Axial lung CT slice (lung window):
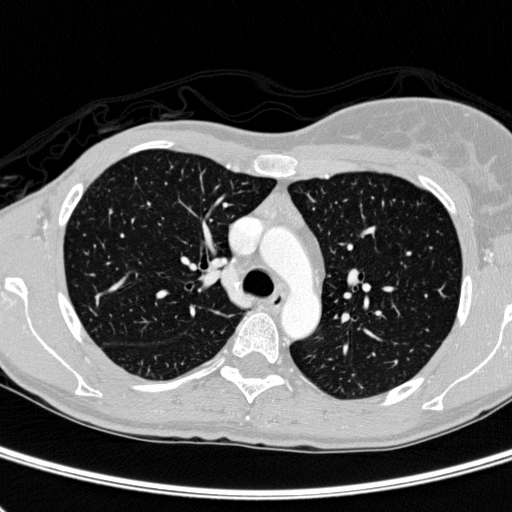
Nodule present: no